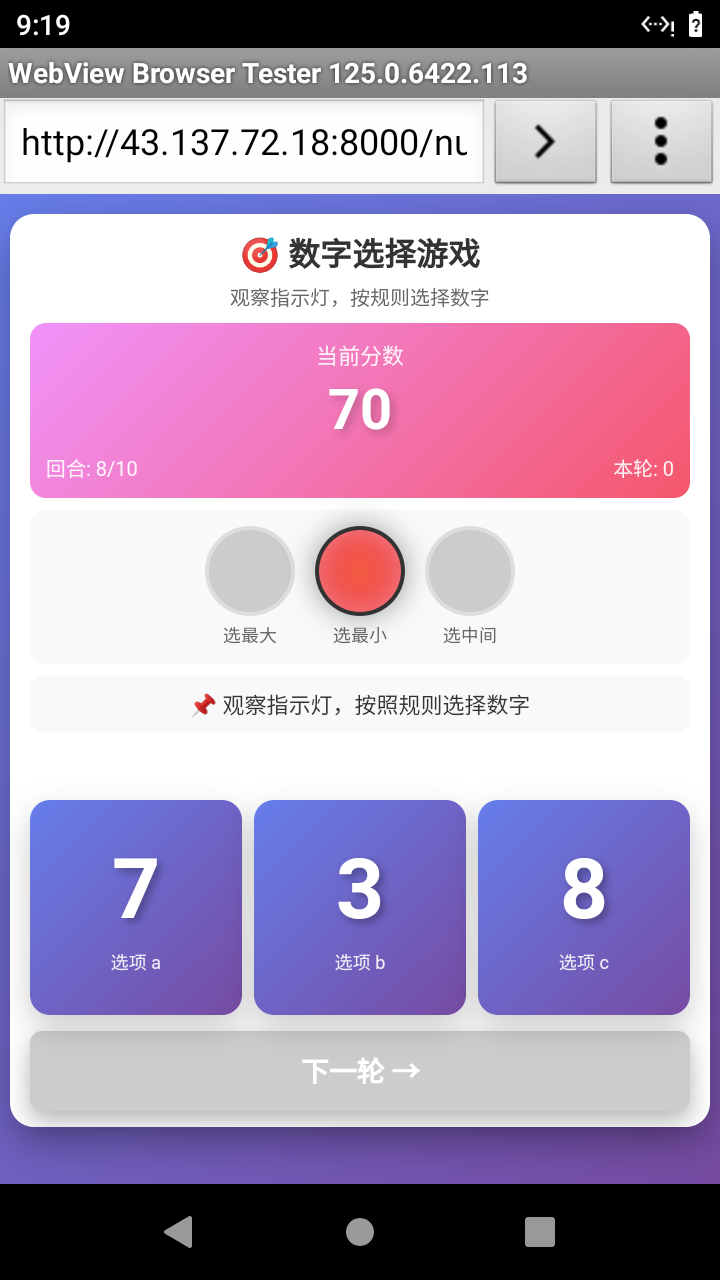

Select the correct number based on the traffic light color.
Answer: 1